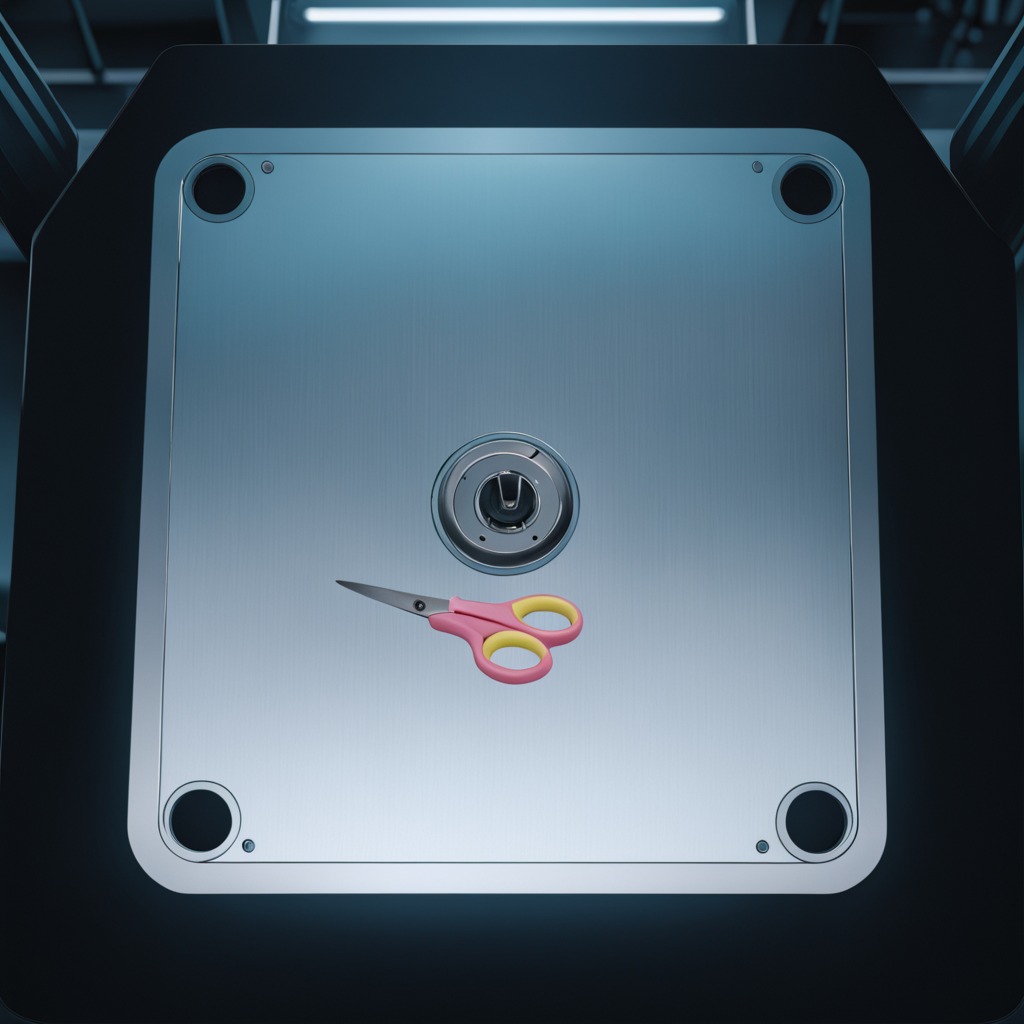
A scissor is lying on the metal table.